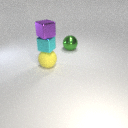
large yellow rubber sphere in front of large green metal sphere